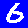
Digit: 6